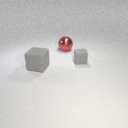
large gray rubber cube in front of large red metal sphere